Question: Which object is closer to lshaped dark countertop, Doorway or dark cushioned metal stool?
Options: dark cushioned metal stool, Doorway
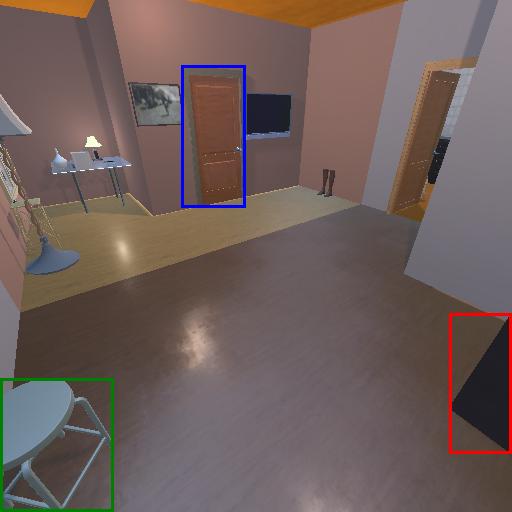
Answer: dark cushioned metal stool